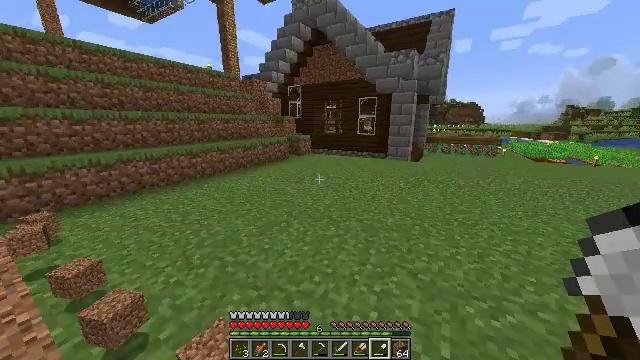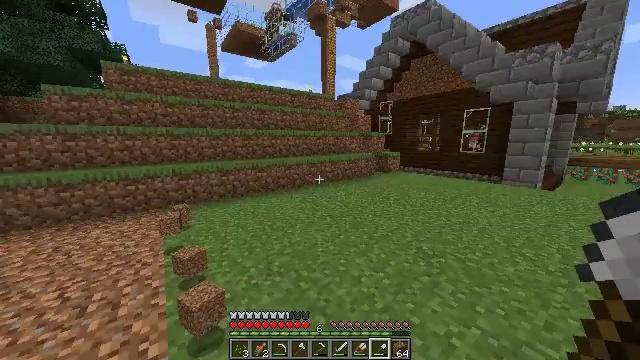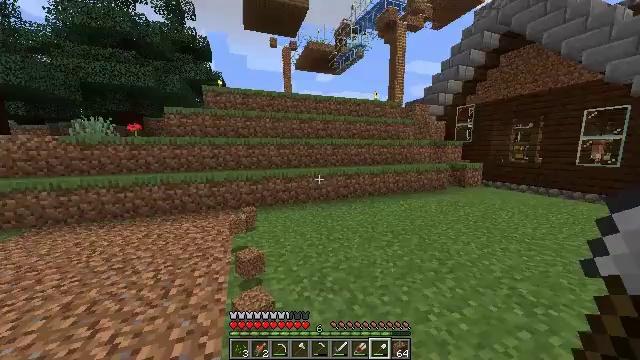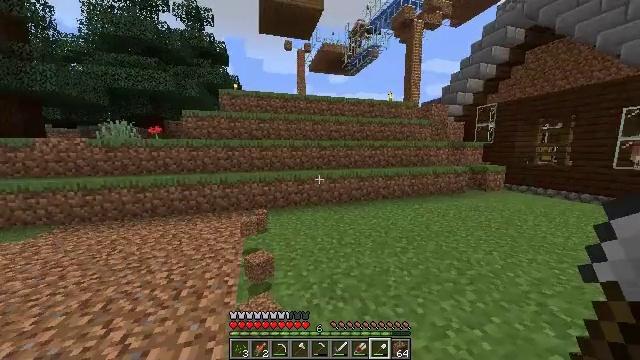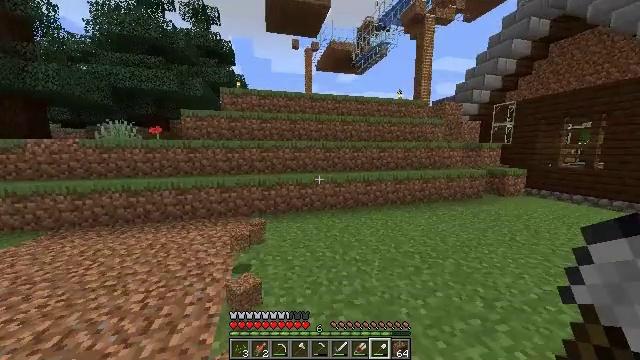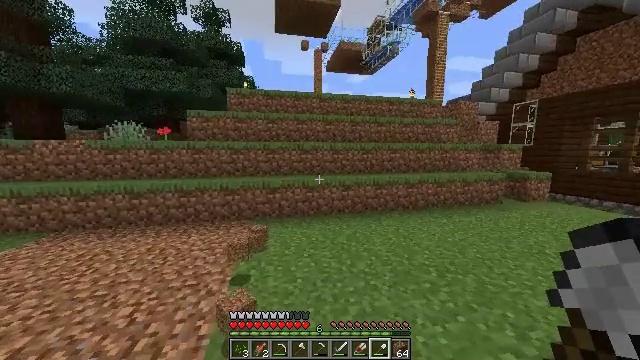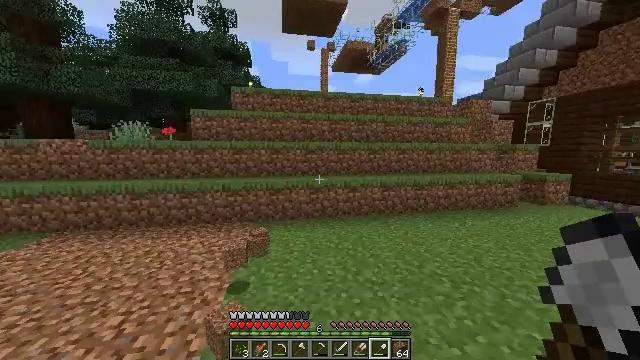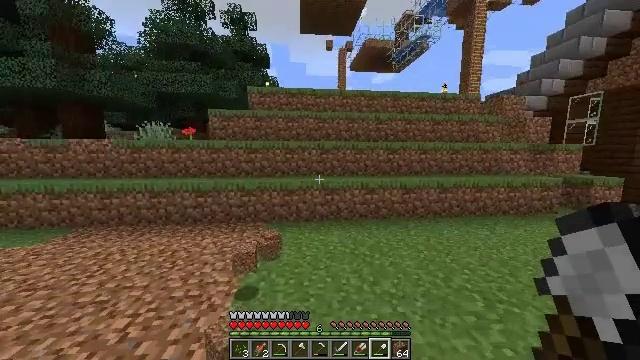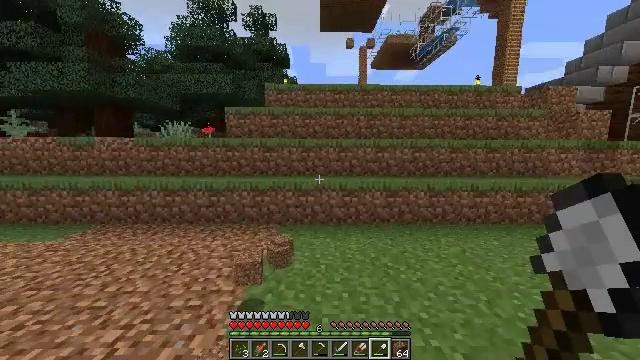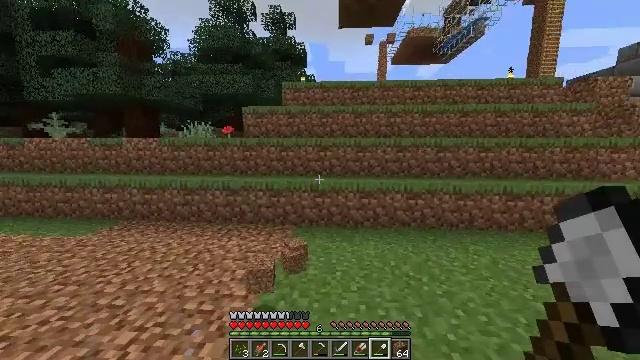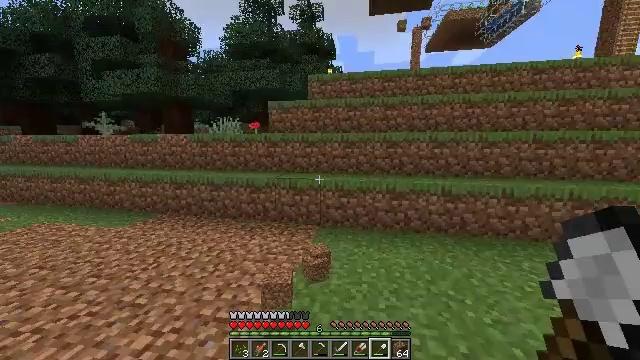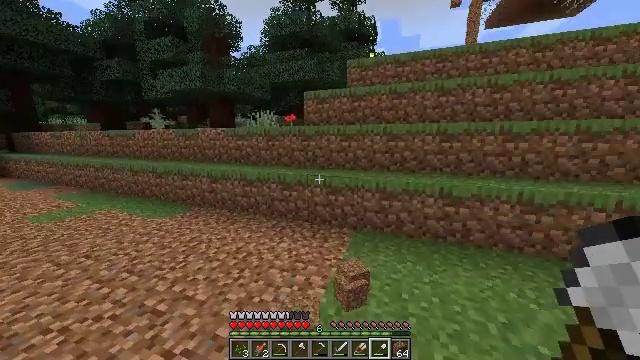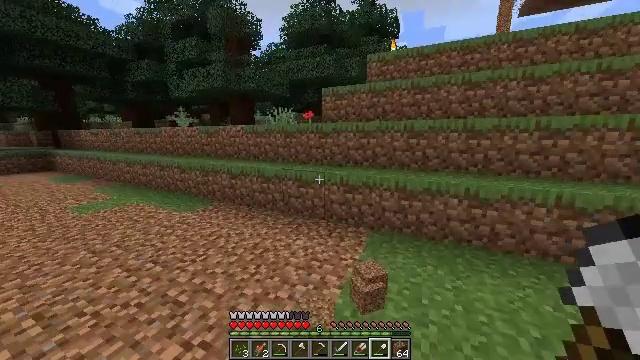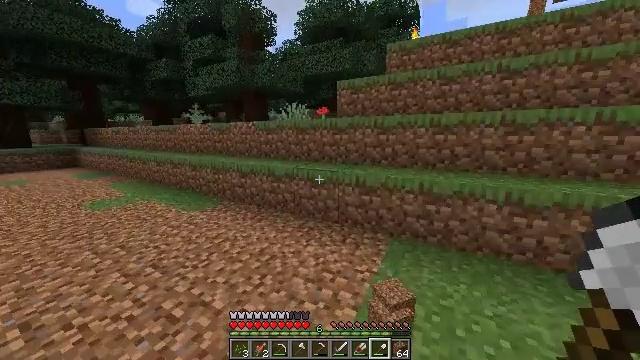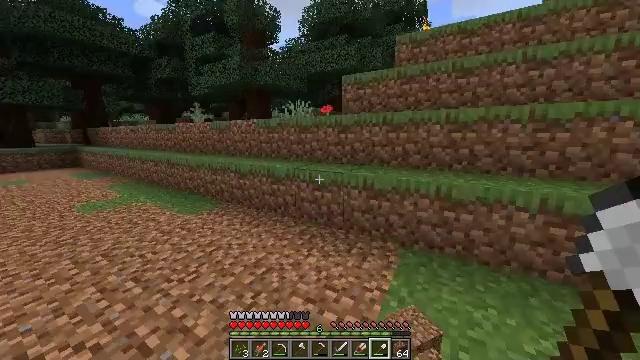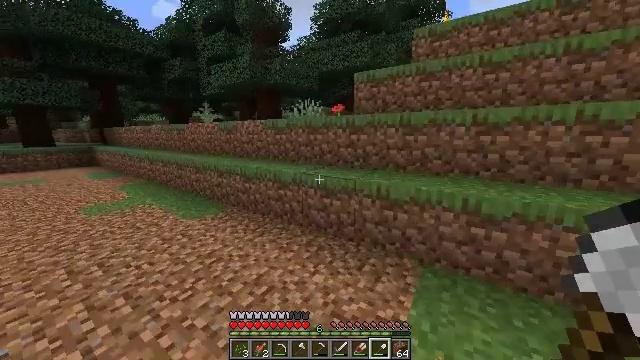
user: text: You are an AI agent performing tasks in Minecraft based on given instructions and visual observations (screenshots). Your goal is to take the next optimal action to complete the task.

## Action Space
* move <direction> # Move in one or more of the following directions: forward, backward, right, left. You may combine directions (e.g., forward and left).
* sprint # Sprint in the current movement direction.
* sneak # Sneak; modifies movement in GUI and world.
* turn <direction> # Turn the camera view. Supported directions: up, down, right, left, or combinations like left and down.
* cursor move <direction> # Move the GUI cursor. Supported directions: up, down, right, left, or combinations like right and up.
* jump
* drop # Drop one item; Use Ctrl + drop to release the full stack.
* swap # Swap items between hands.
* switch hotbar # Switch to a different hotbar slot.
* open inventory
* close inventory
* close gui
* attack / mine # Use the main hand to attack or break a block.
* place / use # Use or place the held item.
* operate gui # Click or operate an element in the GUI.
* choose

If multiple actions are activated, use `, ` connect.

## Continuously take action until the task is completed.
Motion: motion action
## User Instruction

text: Remove the large fern from the terrain.
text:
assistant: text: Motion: move forward, sprint, turn left and up
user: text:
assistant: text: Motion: move forward, sprint, turn left and up
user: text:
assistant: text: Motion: move forward, sprint, turn left
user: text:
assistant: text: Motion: move forward, turn left
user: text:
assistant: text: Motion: move forward, turn left
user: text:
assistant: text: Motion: move forward, sprint, turn left
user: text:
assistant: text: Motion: move forward, sprint, turn left
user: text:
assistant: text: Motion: move forward, sprint, turn left
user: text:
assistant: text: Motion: move forward, sprint, turn left
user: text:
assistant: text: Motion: move forward, sprint, turn left and down
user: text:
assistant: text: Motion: move forward, turn left and down
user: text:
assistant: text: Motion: move forward, turn left
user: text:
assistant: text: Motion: move forward, sprint, turn left
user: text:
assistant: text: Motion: move forward, sprint, turn left
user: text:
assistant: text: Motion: move forward, sprint, turn left
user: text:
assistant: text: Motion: move forward, sprint, turn left
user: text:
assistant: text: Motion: move forward, turn left
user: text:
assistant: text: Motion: move forward, turn left
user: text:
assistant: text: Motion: move forward, sprint, turn left
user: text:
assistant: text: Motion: move forward, sprint, turn left
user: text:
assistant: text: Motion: move forward, sprint, turn left
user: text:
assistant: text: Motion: move forward, sprint
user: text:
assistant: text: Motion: move forward
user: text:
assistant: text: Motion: move forward
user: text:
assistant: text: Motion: move forward
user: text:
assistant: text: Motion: move forward, sprint
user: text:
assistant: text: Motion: move forward, sprint
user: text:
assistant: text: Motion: move forward, sprint
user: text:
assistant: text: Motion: move forward
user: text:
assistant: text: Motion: move forward, turn left